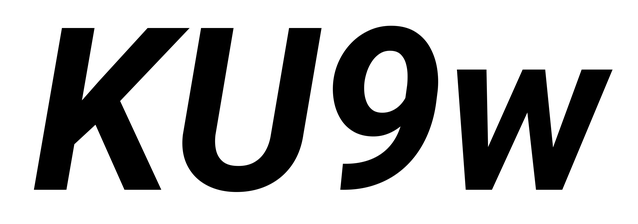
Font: Roboto-Italic_Bold_Italic